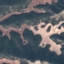
Land use / land cover class: HerbaceousVegetation